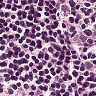
Metastatic tissue present: no